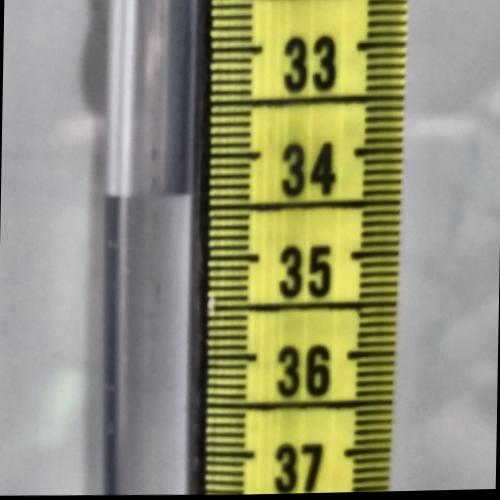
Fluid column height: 34.4 cm